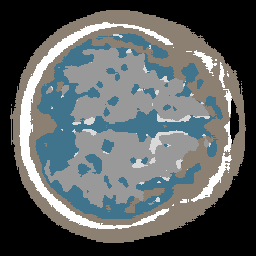
Label: no_lesion